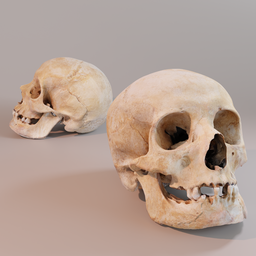
Label: nature